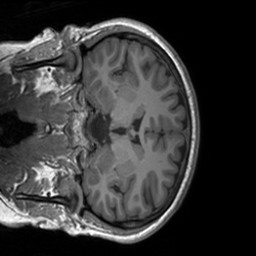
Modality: T1w
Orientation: coronal
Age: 22
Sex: female
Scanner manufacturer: siemens
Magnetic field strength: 3 T
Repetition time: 1.9 s
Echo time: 0.00226 s